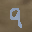
Label: 9